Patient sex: F
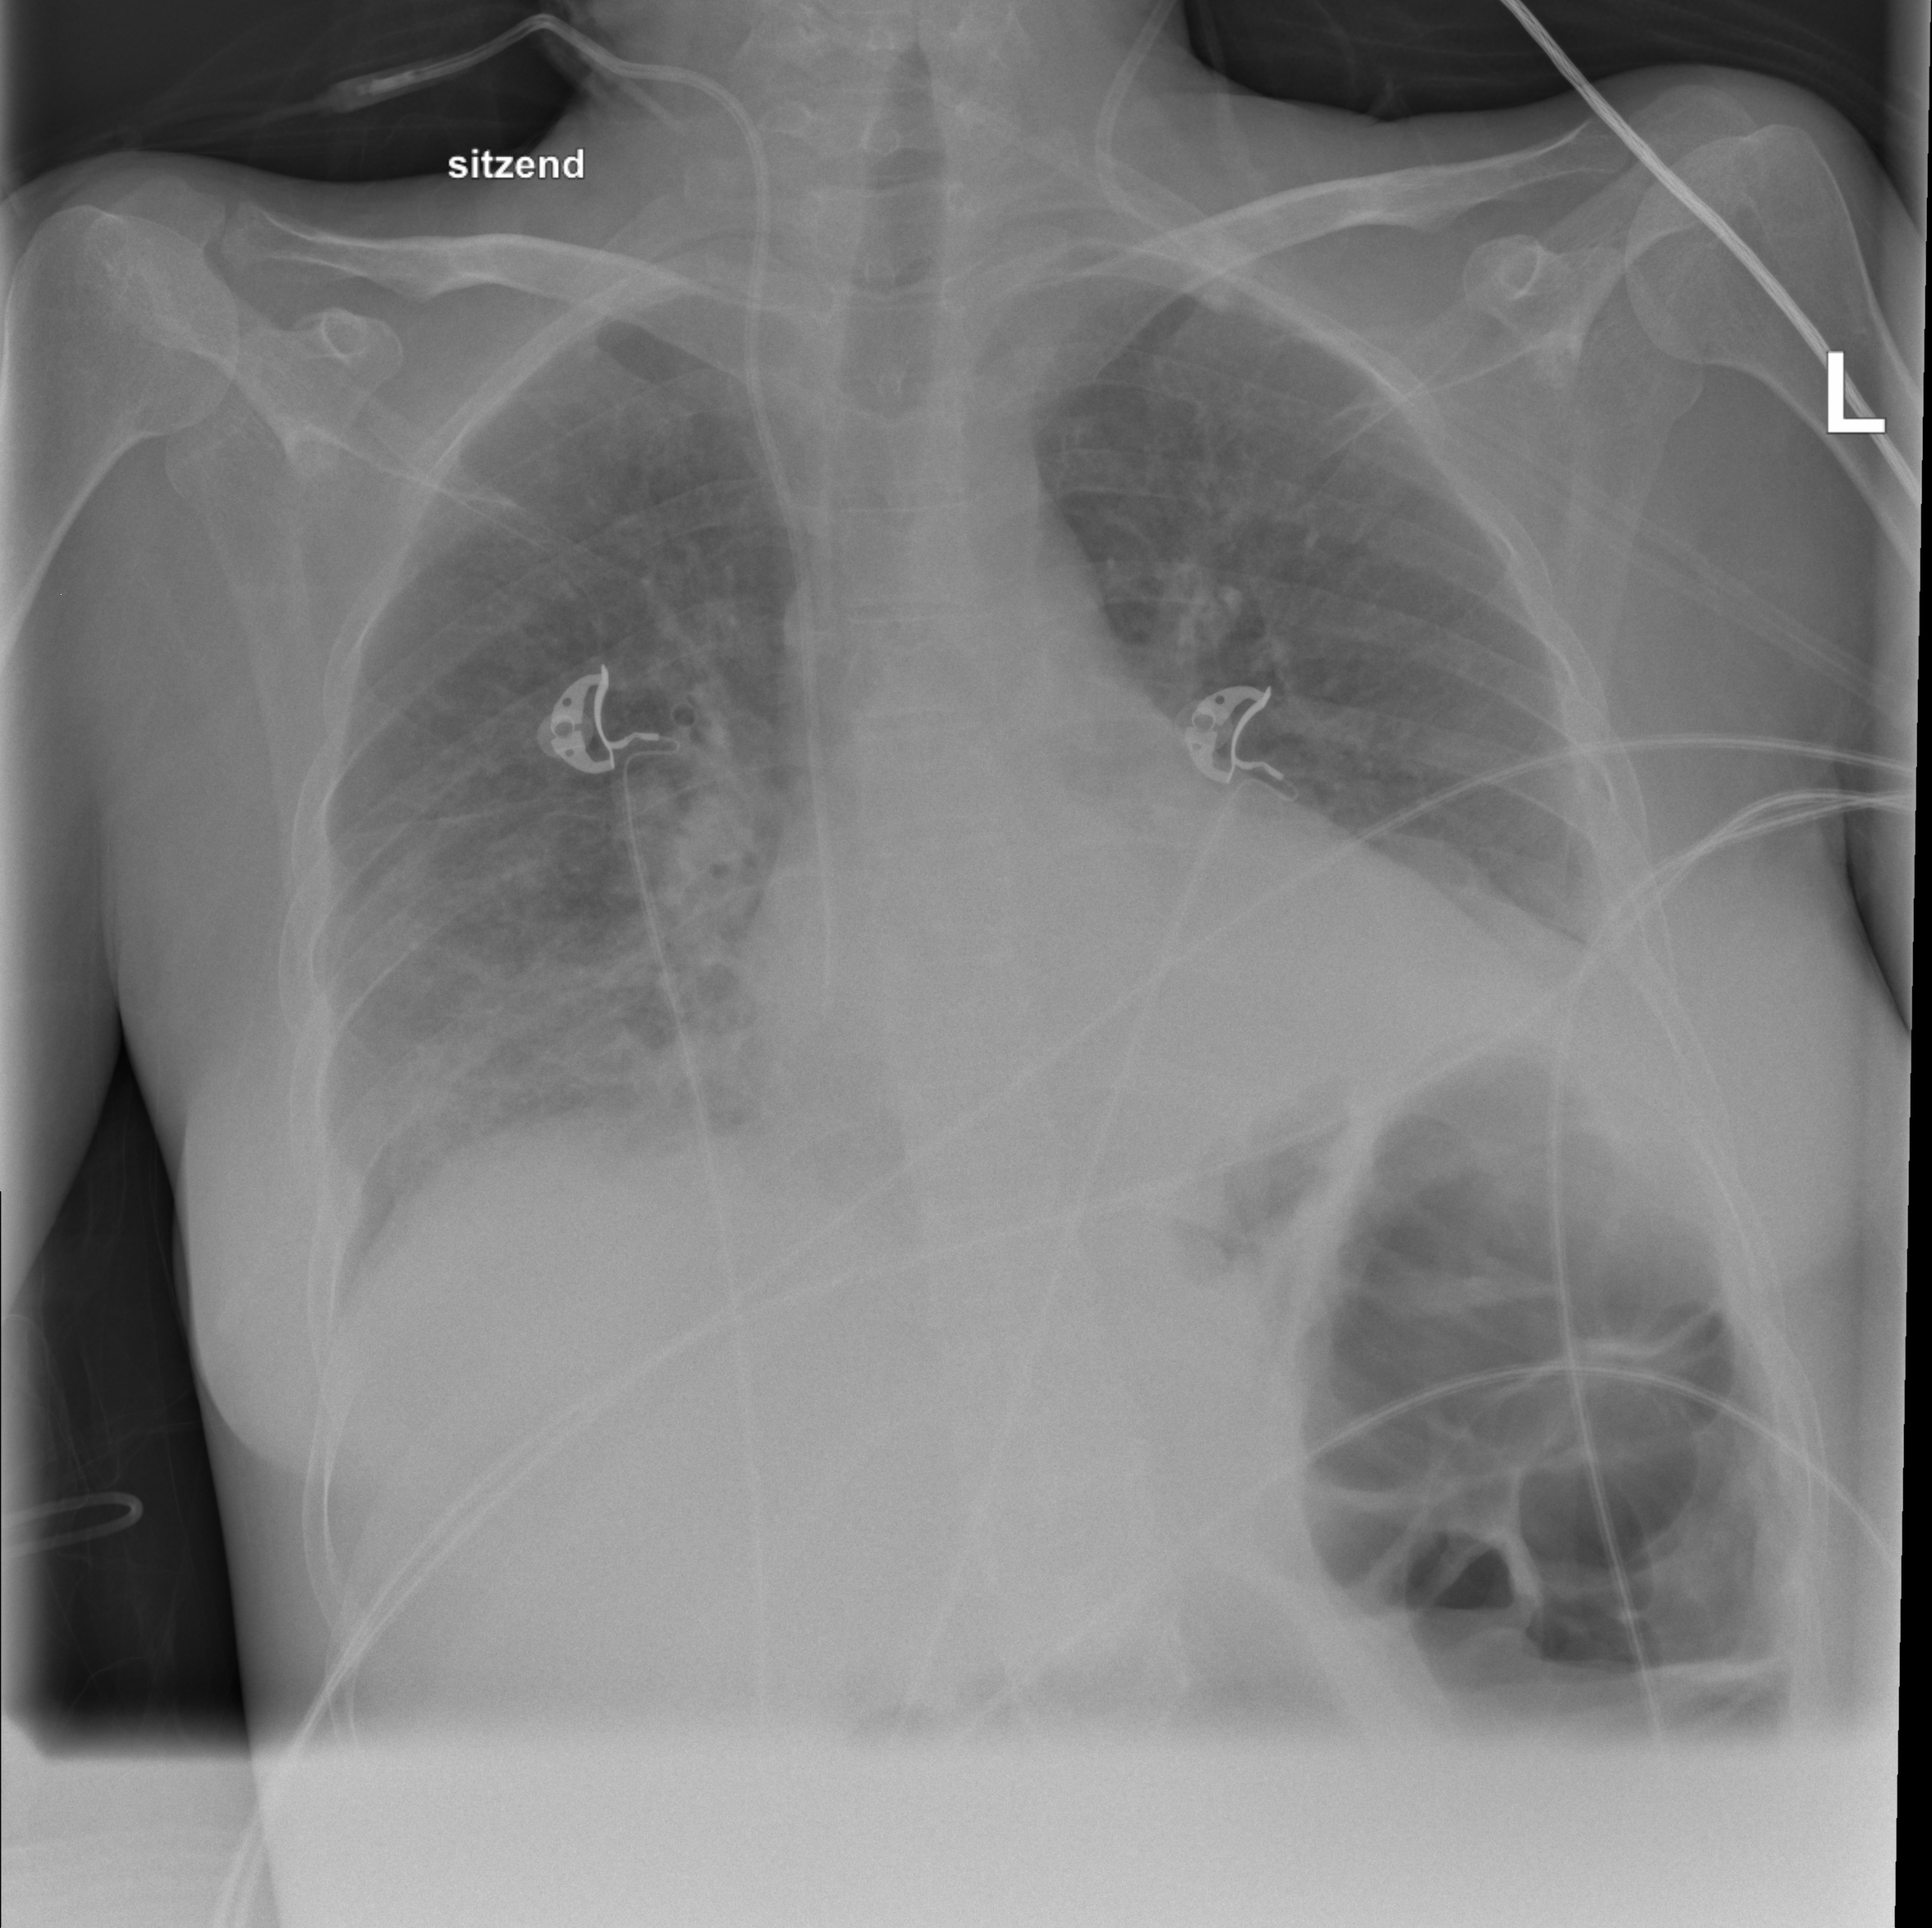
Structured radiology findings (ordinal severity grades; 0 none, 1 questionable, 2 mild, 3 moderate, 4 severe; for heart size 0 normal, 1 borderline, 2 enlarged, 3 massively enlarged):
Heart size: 2
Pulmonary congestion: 1
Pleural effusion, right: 1
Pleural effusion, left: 1
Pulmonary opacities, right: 1
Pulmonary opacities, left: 0
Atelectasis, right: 2
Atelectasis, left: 1